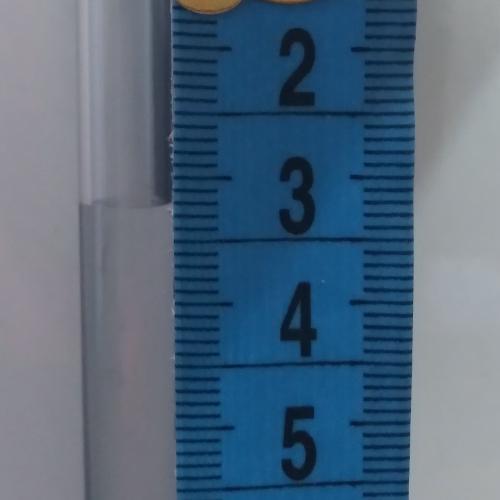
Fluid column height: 3.2 cm